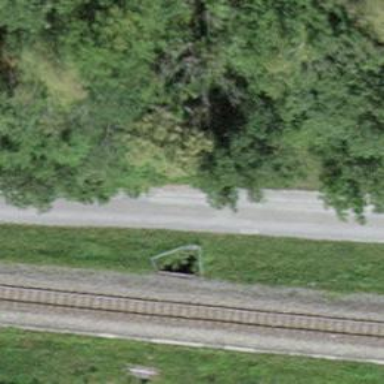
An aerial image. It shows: Culvert tunnel underneath ditch.